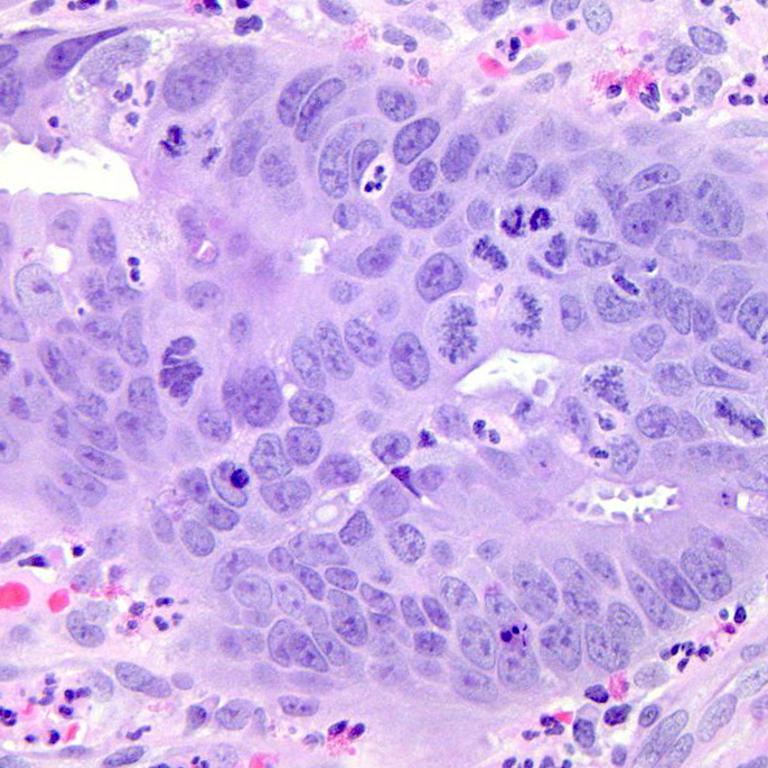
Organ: colon
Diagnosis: adenocarcinomas